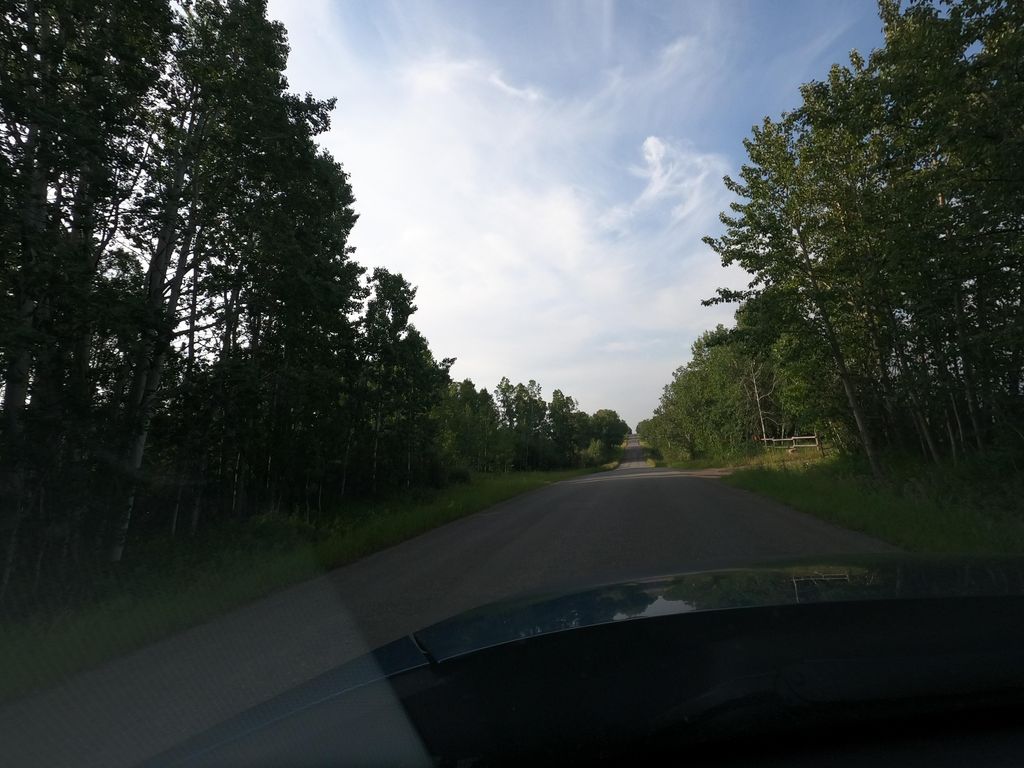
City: calgary